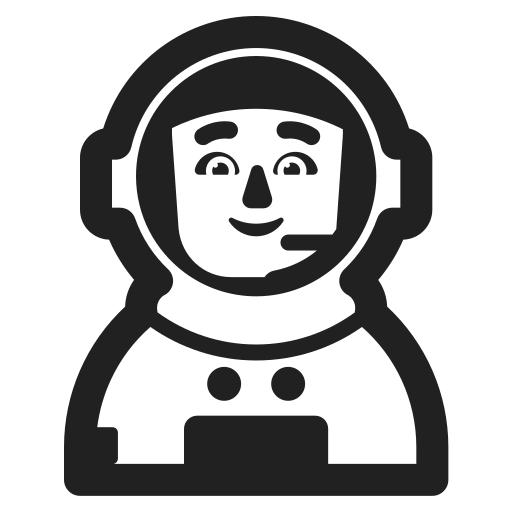
man astronaut high contrast default